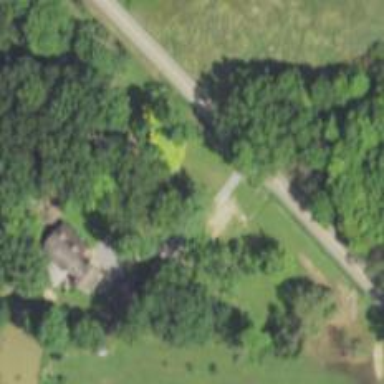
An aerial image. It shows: Driveway leading to service road.